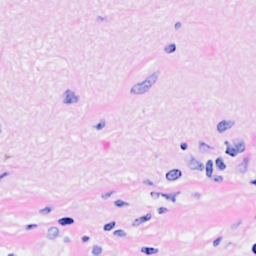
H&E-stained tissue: Breast